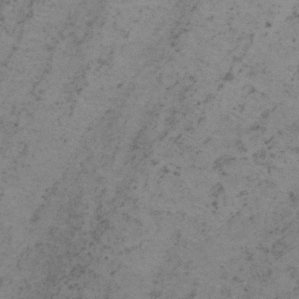
Label: frost